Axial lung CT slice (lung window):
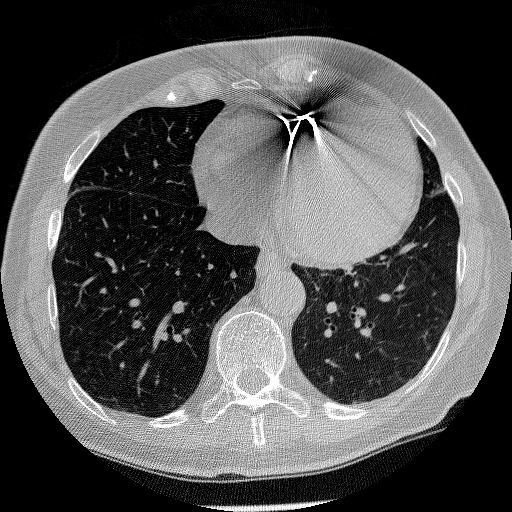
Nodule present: no